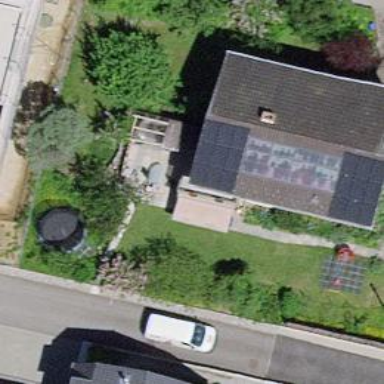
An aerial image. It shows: Detached building.